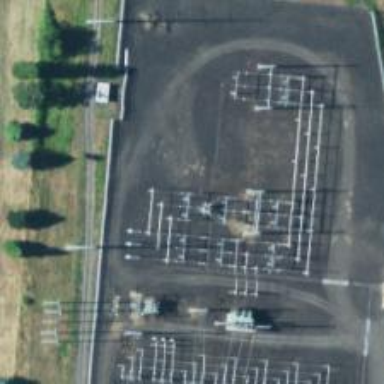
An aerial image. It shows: Switch used for power control.